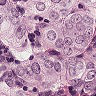
Metastatic tissue present: yes